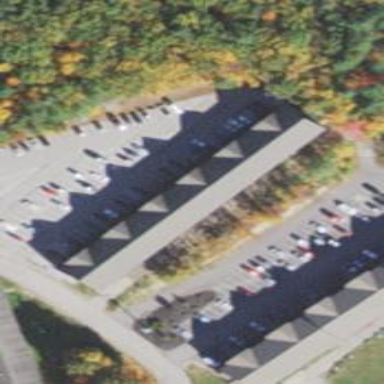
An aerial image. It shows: Parking area with asphalt surface.